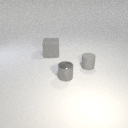
large gray rubber cube to the left of small gray metal cylinder